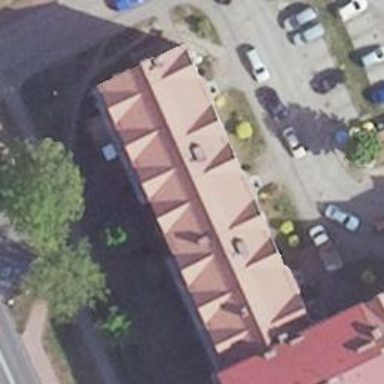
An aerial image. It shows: Residential building.